Question: I am using simple_form in rails to create certain events. To create a new event, you are required to login as a user. The form will ask the user to enter the event name, start date, and end date. When the user clicks the submit button, I want the form to automatically update the attribute user_id in the database.
Right now in the database, the user_id field in the events table is always set to null. However I need this attribute to be set to:
'events.user_id = current_user.id'
Here is my events table for more info:
Note: I manually entered the values for user_id in this database.
How do I update a database attribute, after a user clicks submit? Or is there a default way of always setting the user_id when a new event is created?
Here is the code in the new.html.erb events view
'''
<%= simple_form_for(@event) do |f| %>
<%= f.error_notification %>
<div class="form-inputs">
<%= f.input :name %>
<%= f.input :start_at %>
<%= f.input :end_at %>
</div>
<div class="form-actions">
<%= f.button :submit %>
</div>
<% end %>
'''
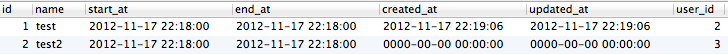
Answer: In your create method in your event controller, add your
'''
events.user_id = current_user.id
'''
before the save.
e.g. if you create the event (in the 'def create' method) with '@event = Event.new(params[:event])'
then do '@link.user_id = current_user.id on the next line'
You can probably do '@link.user = current_user' and rails will figure the id out.